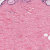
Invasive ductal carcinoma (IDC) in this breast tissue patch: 0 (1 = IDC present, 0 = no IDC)